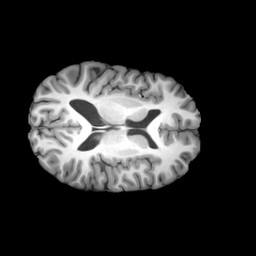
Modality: T1w
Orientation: axial